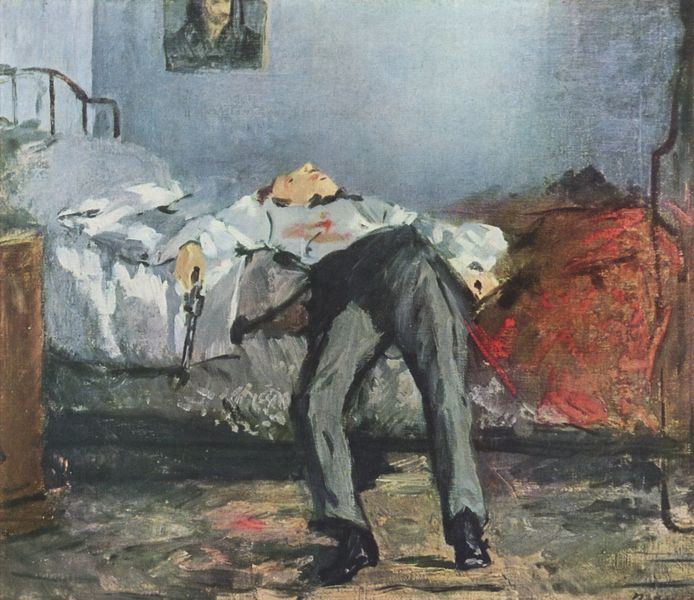
Titel: Selbstmörder
Künstler: Édouard Manet
Standort: Zürich.
Institution: Stiftung Sammlung E.G. Bührle
Schlagwörter: blau, gemälde, hand, kopf, mann, schatten, schlaf, weiß, wunde, cezanne, impressionismus, braun, brust, frankreich, frau, grau, hell, licht, nase, orange, raum, rücken, schwarz, tisch, zimmer, ölbild, rot, flächig, malerei, schleife, teppich, anzug, hemd, hose, wand, augen, falten, gesicht, inkarnat, leiche, leinen, mord, tod, tot, toter, ärmel, bild, bildnis, innenraum, portrait, porträt, signatur, spiegel, gitter, pastos, boden, auge, haare, kutte, decke, rosa, kommode, schrank, liegen, schlafend, schuhe, kahl, linien, beleuchtung, gewalt, kissen, duktus, glanz, manet, bett, bettdecke, bettüberwurf, lciht, schlafzimmer, metall, überwurf, bettgestell, gestell, bauch, laken, edel, liegend, matratze, fliege, fussboden, eisen, messing, blut, leblos, selbstmord, tote, waffe, schuh, poster, flecken, putz, erschossen, bettlaken, sterben, dynamisch, expressiv, rötlich, halsbinde, absätze, schränkchen, träger, liegt, stumpf, nachttisch, pistole, scharnk, schuss, bettwäsche, kopfkissen, schrnak, decken, schwrz, lage, morgens, rückenlage, daunen, blutfleck, nachtkästchen, lederschuh, rückwärts, plumeau, schusswaffen, makaber, unteransicht, suizid, tonal, eisenbett, erschießen, revolver, selbstmörder, eduard manet, ermordeter, eisengestell, werther, federkissen, suicid, cezane, bettrahmen, bührle, ermattet, erschiesen, marat?, pörträt, siuizid, verlürzungen, schusswunde, hotelzimmer, bauchschuss